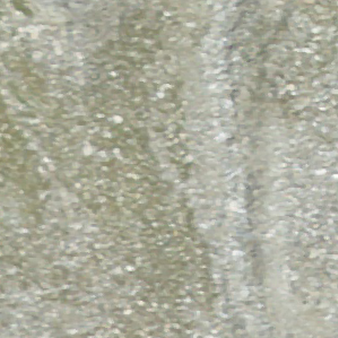
Label: other